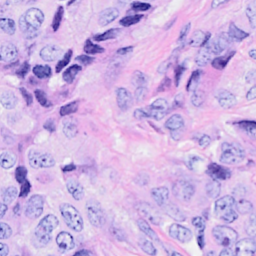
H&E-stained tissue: Breast